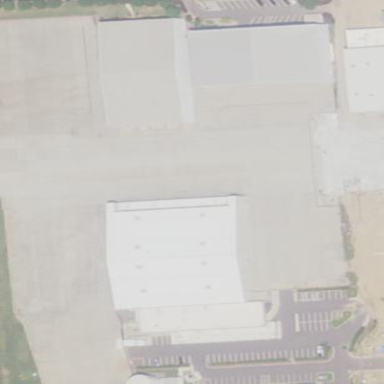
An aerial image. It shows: Building designed as airport hangar.